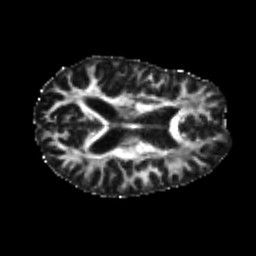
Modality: FA
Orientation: axial
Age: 26
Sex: male
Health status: healthy
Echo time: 0.074 s